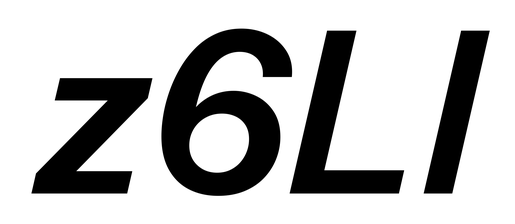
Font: InstrumentSans-Italic_SemiBold_Italic